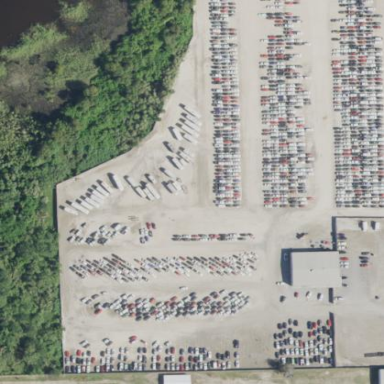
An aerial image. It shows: Scrap yard located in industrial area.